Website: bh-photo
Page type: payment
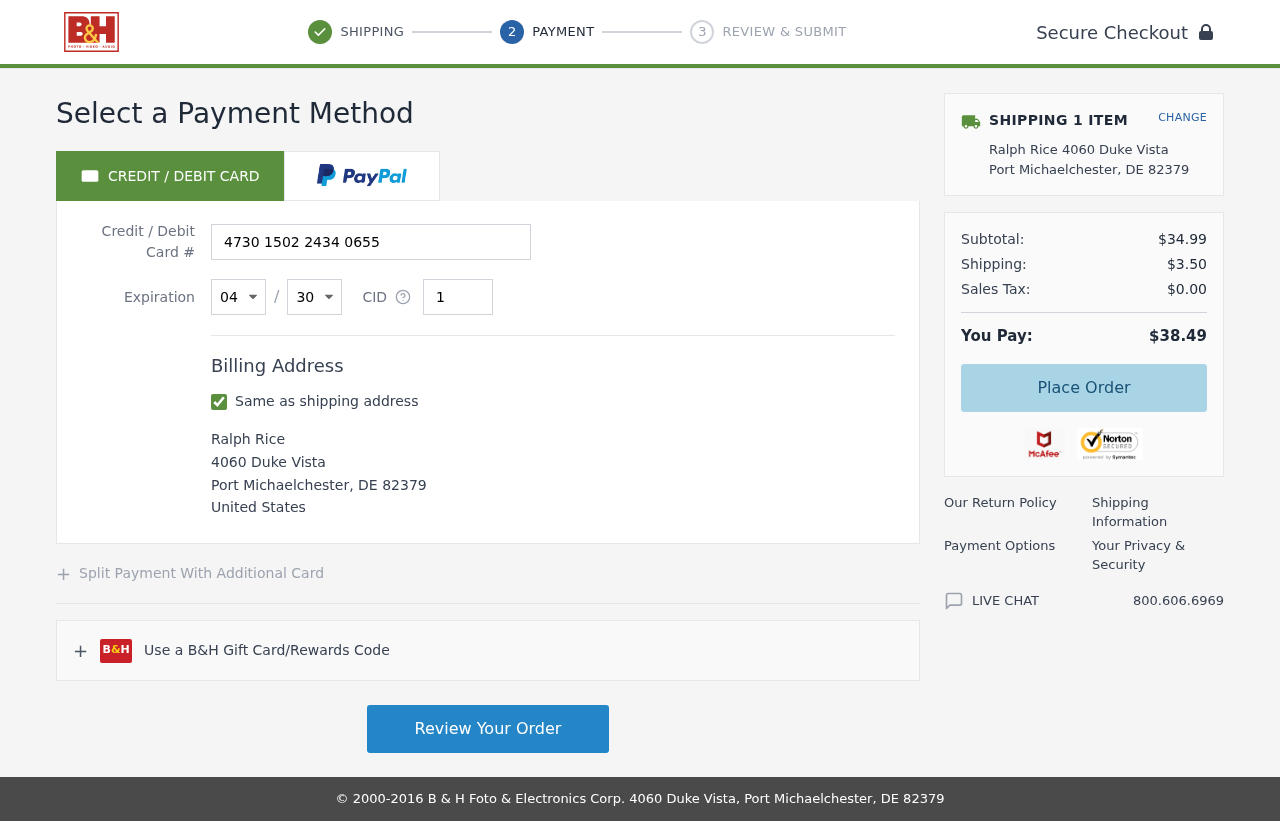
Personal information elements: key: PII_CARD_CVV
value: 124
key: PII_CARD_EXPIRY_MONTH
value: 04
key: PII_CARD_EXPIRY_YEAR
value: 30
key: PII_CARD_NUMBER
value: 4730 1502 2434 0655
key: PII_CITY
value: Port Michaelchester
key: PII_COUNTRY
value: United States
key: PII_FULLNAME
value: Ralph Rice
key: PII_POSTCODE
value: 82379
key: PII_STATE_ABBR
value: DE
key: PII_STREET
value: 4060 Duke Vista
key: PII_FULLNAME2
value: Ralph Rice
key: PII_STREET2
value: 4060 Duke Vista
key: PII_CITY2
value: Port Michaelchester
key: PII_STATE_ABBR2
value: DE
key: PII_POSTCODE2
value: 82379
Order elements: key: ORDER_NUM_ITEMS
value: SHIPPING 1 ITEM
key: ORDER_SUBTOTAL
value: $34.99
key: ORDER_SHIPPING_COST
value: $3.50
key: ORDER_TAX
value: $0.00
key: ORDER_TOTAL
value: $38.49